Question: I have used the Github desktop application to manage my Github repository. I have the following folder structure:
'''
myRepo/
config/
mappings/
src/
bin/
eclipse/
lib/
README.md
LICENSE.md
'''
How would I go about making 'src' the main folder of my repository so it will only commit files inside 'src' while retaining the files 'README.md' and 'LICENSE.md' while still having the files inside 'src' inside the 'src' folder, like this:

Thanks in advance.
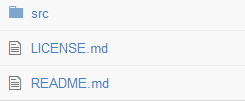
Answer: Maybe you should ignore folder other than 'src'.
## .gitignore
'''
### project ###
config
mappings
bin
eclipse
lib
### Eclipse ###
.project
.metadata
.classpath
.settings/
'''
Read more:
- <URL>
Use tools:
- <URL>